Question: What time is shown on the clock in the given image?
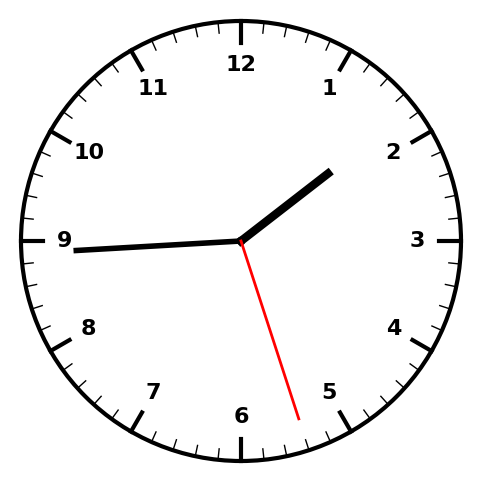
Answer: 01:44:27